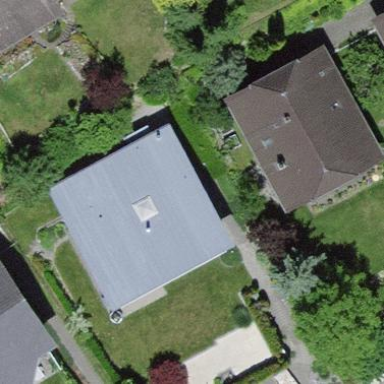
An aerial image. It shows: Detached building with half-hipped roof shape.